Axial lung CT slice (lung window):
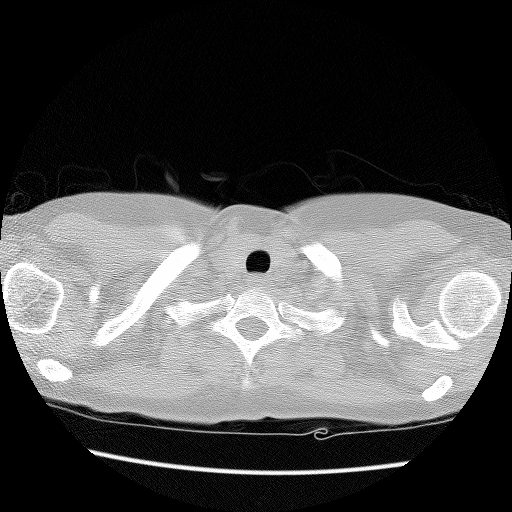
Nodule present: no